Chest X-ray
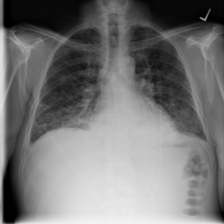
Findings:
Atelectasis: negative
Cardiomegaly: negative
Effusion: positive
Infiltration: negative
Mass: negative
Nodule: negative
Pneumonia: positive
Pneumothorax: negative
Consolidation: negative
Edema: negative
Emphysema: negative
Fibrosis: negative
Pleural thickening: negative
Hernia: negative